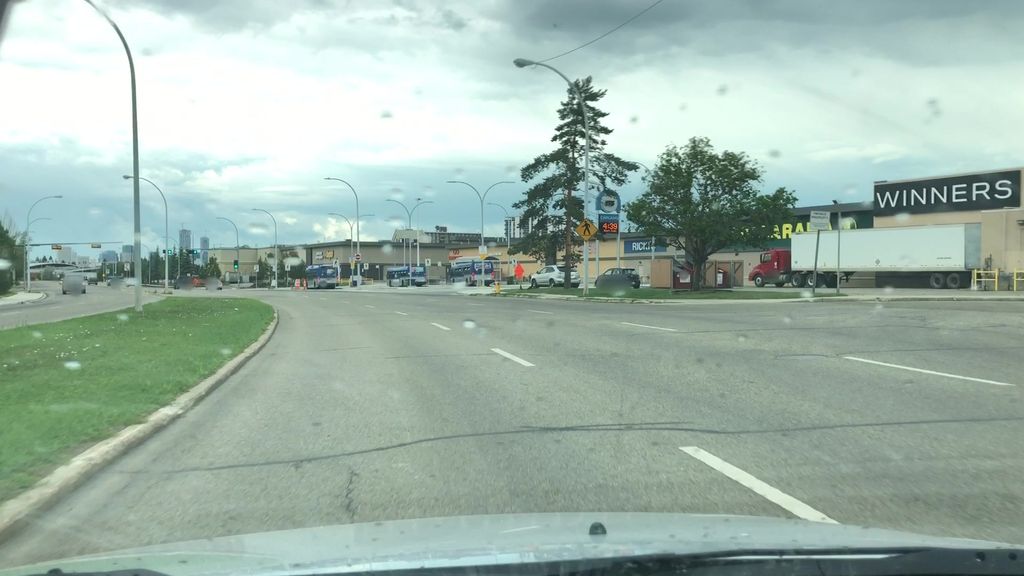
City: edmonton